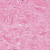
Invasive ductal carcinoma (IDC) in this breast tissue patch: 0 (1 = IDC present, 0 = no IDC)